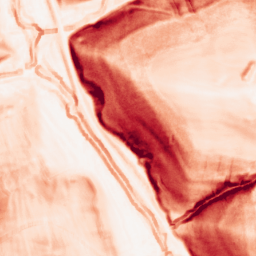
Category: morphological
Decomposition family: morphological_square
Decomposition parameters: operation: gradient
size: 5
Upsampling method: linear_exact
Upsampling parameters: scale: 4
Upsampling scale: 4